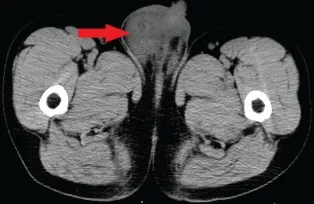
Scrotal CT before targeted therapy.
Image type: radiology (ct)